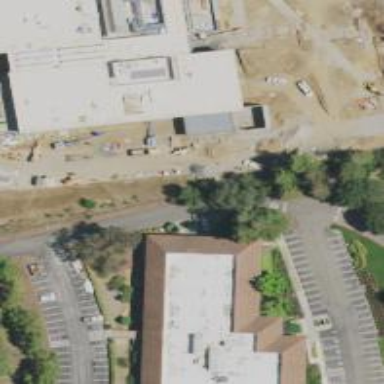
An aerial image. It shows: Office building.